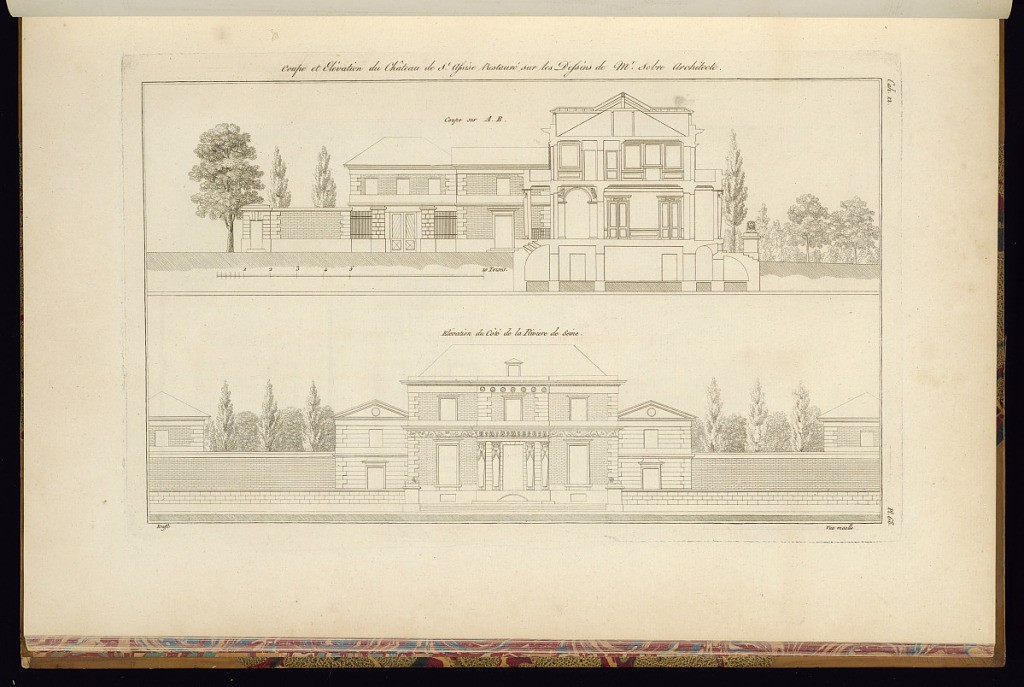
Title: Coupe et Elévation du Château de St. Assise, Restauré sur les Dessins de Mr. Sobre Architect
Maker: Jean-Charles Krafft, French, 1764 - 1833
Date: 1812
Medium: Etching and engraving on paper
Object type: Print
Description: Exterior elevation and sectional view of a chateau with trees in the background. The Façade features telamons (atlantids), friezes, and lion sculptures on plinths. The plate is titled, numbered, and signed.